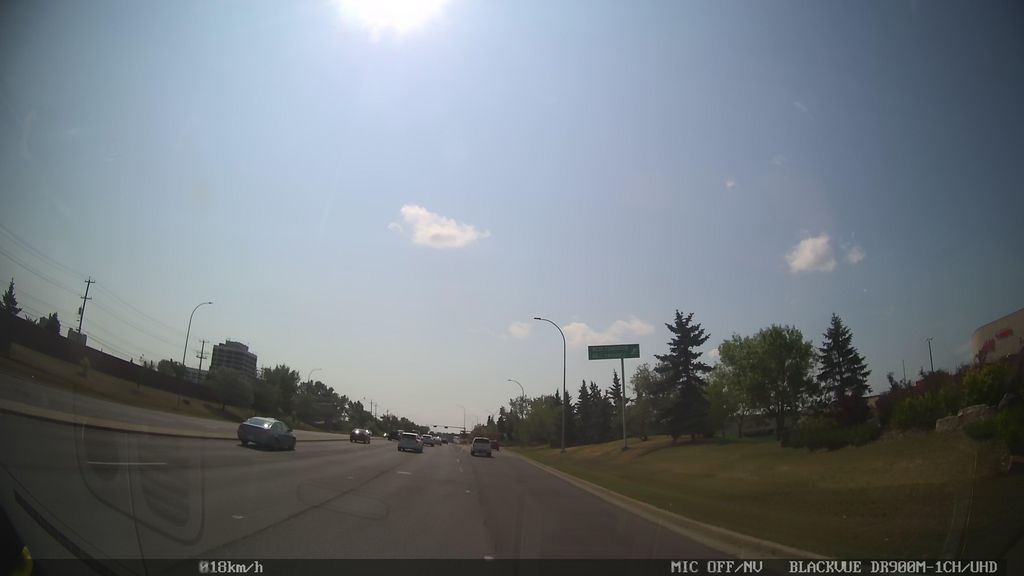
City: edmonton